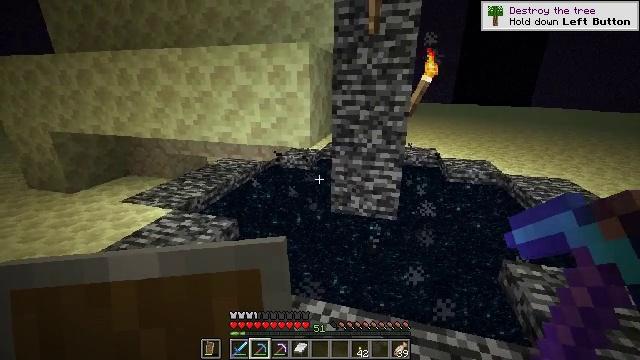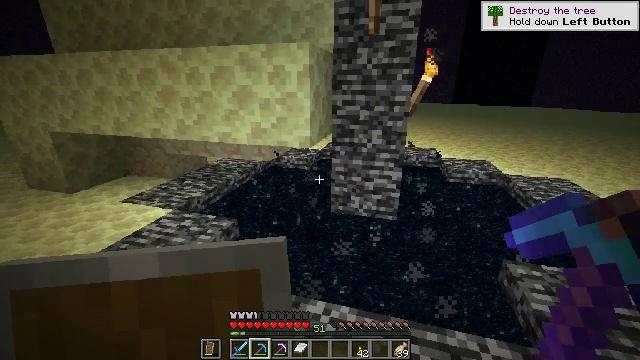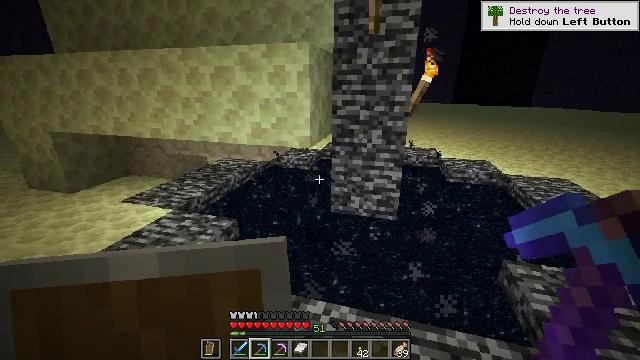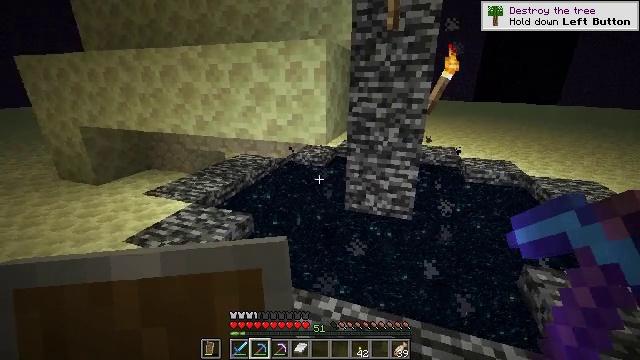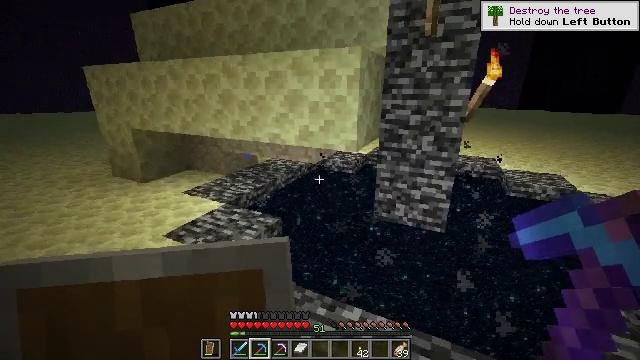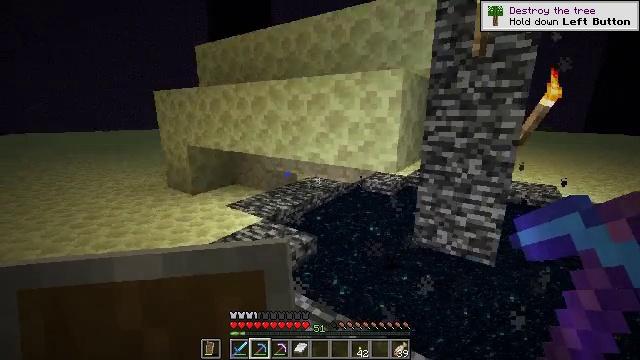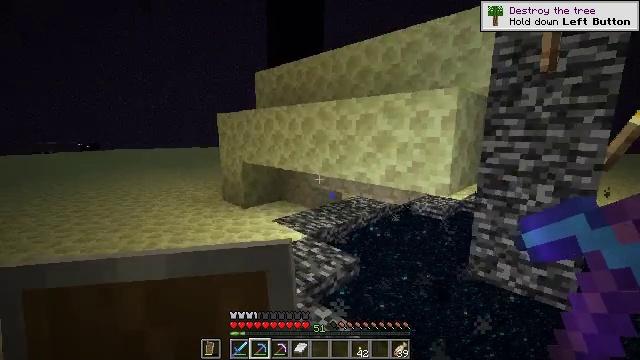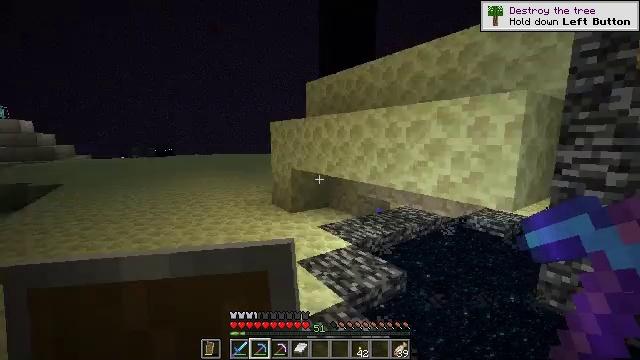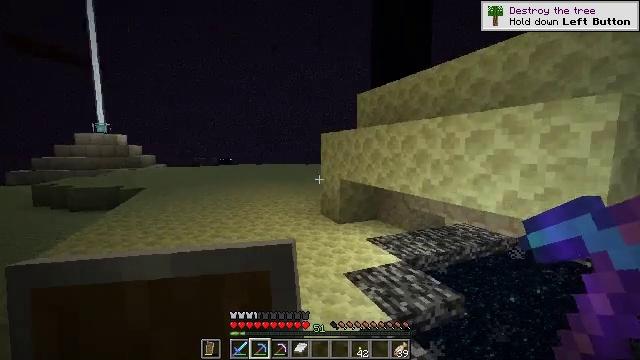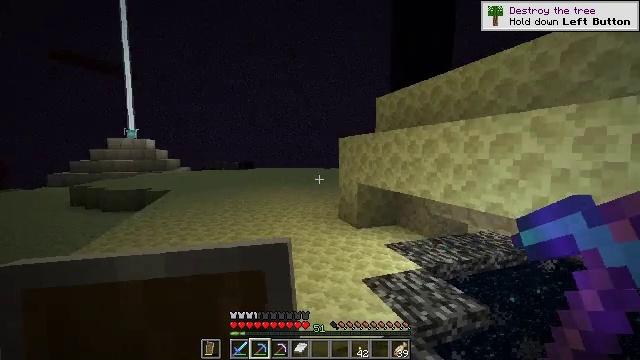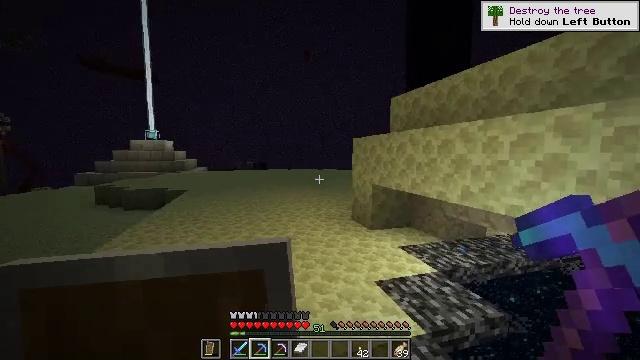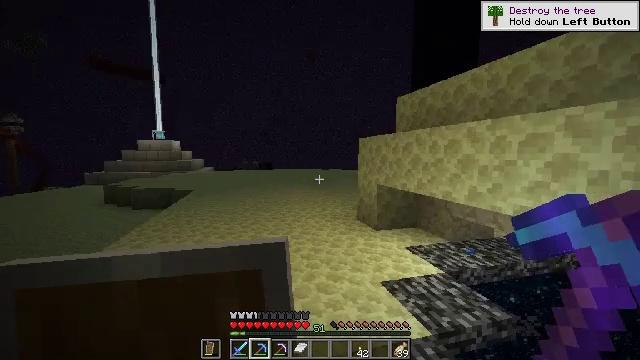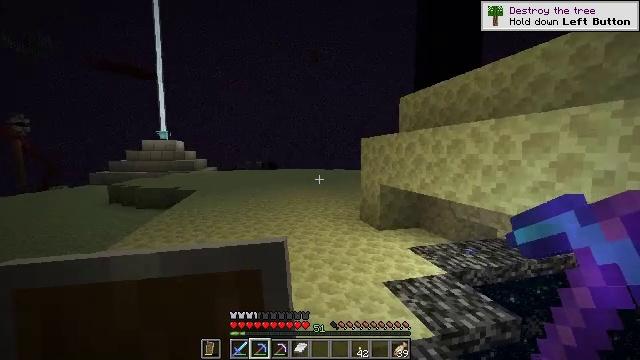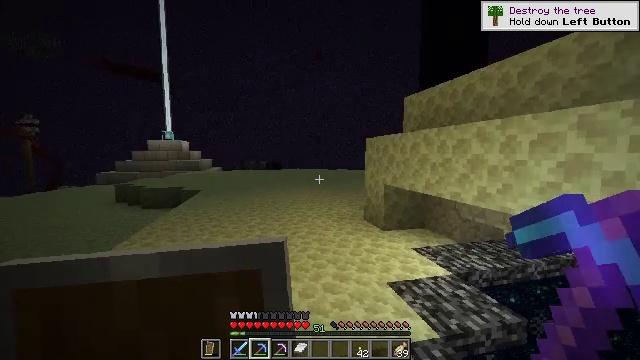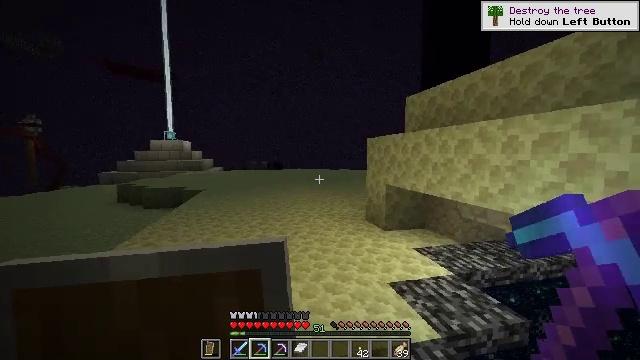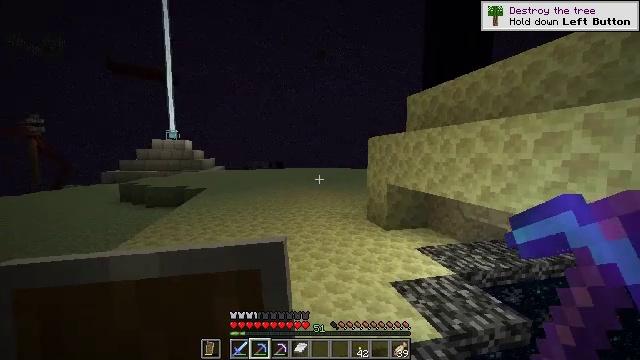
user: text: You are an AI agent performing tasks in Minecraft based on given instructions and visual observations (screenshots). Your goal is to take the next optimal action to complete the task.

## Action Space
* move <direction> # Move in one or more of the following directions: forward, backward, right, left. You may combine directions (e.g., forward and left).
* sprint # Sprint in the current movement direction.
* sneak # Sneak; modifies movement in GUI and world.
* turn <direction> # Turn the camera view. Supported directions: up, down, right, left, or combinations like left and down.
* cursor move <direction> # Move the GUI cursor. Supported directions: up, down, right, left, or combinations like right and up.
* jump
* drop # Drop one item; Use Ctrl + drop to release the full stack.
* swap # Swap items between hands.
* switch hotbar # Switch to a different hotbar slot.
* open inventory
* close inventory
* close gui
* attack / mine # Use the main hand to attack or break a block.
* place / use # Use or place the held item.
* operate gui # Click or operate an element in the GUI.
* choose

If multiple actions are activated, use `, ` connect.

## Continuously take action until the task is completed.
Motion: motion action
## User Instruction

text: Mine end stone bricks.
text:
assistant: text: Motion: no_op
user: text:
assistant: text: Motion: no_op
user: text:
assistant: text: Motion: turn left
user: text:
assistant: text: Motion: turn left and up
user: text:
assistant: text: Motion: turn left and up
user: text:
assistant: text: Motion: turn left and up
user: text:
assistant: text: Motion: turn left and up
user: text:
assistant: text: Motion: turn left and up
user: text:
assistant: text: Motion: turn left
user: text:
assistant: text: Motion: turn left
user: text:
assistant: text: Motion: turn left
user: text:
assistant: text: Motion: no_op
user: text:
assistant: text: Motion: no_op
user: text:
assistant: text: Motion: no_op
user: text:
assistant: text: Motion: no_op
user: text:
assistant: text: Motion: no_op
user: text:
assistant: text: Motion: no_op
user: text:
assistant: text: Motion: no_op
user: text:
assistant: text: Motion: no_op
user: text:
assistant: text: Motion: no_op
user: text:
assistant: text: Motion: no_op
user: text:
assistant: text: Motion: no_op
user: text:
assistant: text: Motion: no_op
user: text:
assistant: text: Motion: no_op
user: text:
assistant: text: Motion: no_op
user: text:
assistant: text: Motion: no_op
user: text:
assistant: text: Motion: no_op
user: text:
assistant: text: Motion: no_op
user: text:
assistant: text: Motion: no_op
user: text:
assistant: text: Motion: no_op